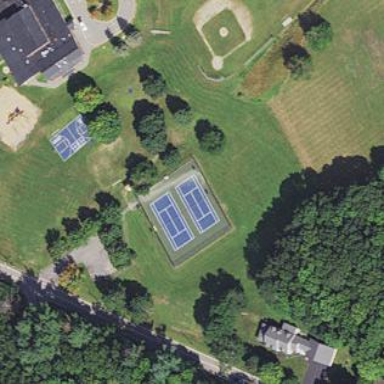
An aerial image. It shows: Tennis court on pitch designated for leisure land.